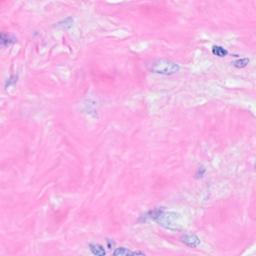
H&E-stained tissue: Breast